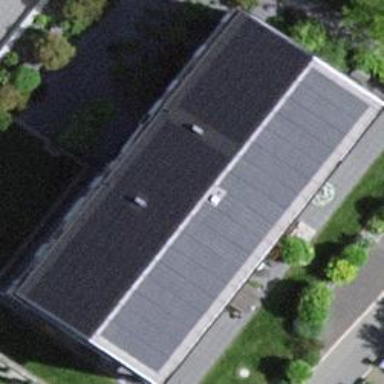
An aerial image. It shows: Detached building.